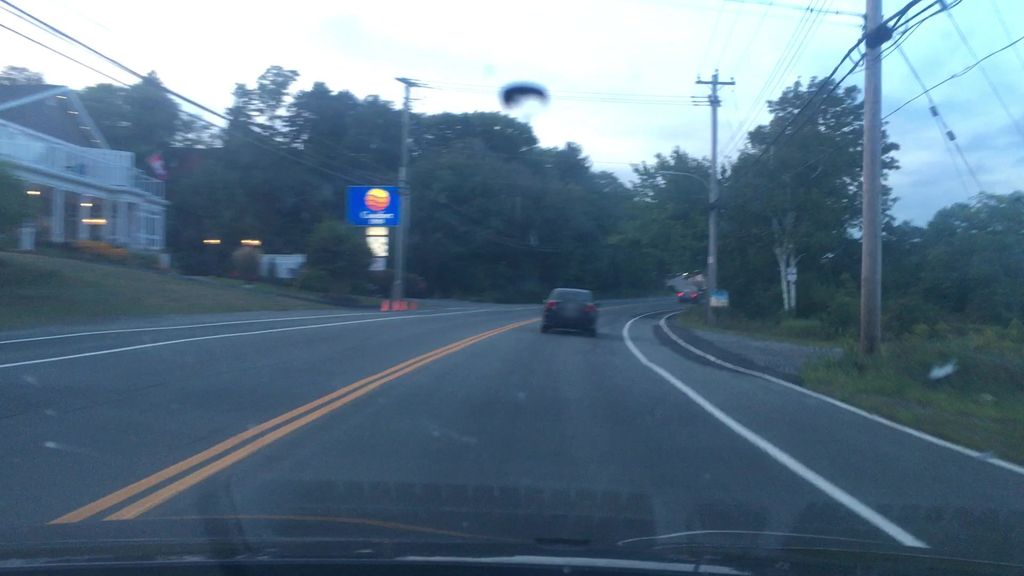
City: halifax